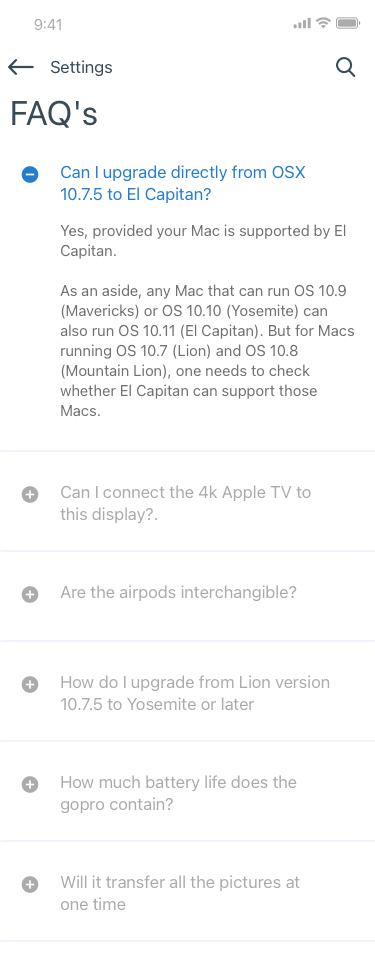
Text in this UI design:
Can I upgrade directly from OSX
10.7.5 to El Capitan?
Yes, provided your Mac is supported by El Capitan.

As an aside, any Mac that can run OS 10.9 (Mavericks) or OS 10.10 (Yosemite) can also run OS 10.11 (El Capitan). But for Macs running OS 10.7 (Lion) and OS 10.8 (Mountain Lion), one needs to check whether El Capitan can support those Macs.
Can I connect the 4k Apple TV to
this display?.
Are the airpods interchangible?
How do I upgrade from Lion version
10.7.5 to Yosemite or later
How much battery life does the
gopro contain?
Will it transfer all the pictures at
one time